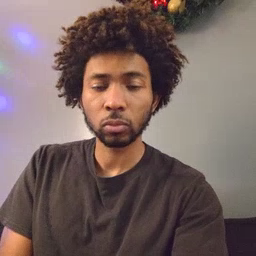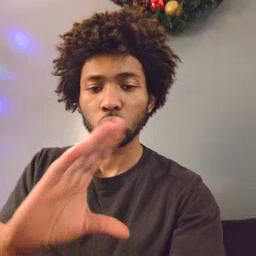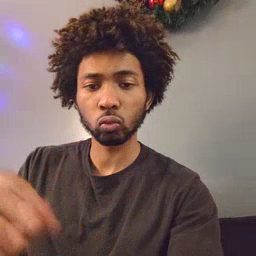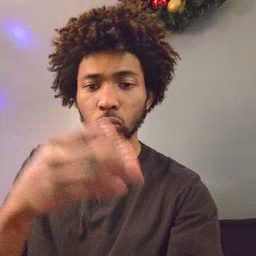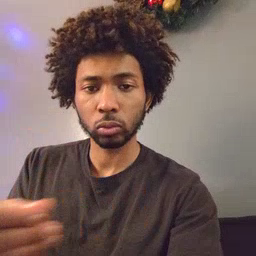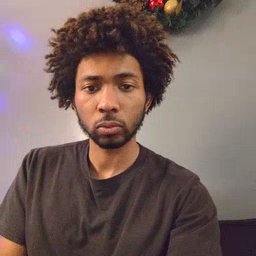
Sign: story